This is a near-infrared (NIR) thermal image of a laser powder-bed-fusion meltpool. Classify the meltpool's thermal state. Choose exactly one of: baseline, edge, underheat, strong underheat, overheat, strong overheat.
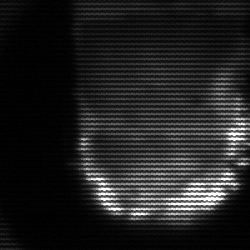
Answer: baseline